Question: I'm trying to wrap a python function into tensorflow using tf.py_func() and getting an InvalidArgumentError which I don't understand.
I'm passing two 2-d tensors and function returns a float value.

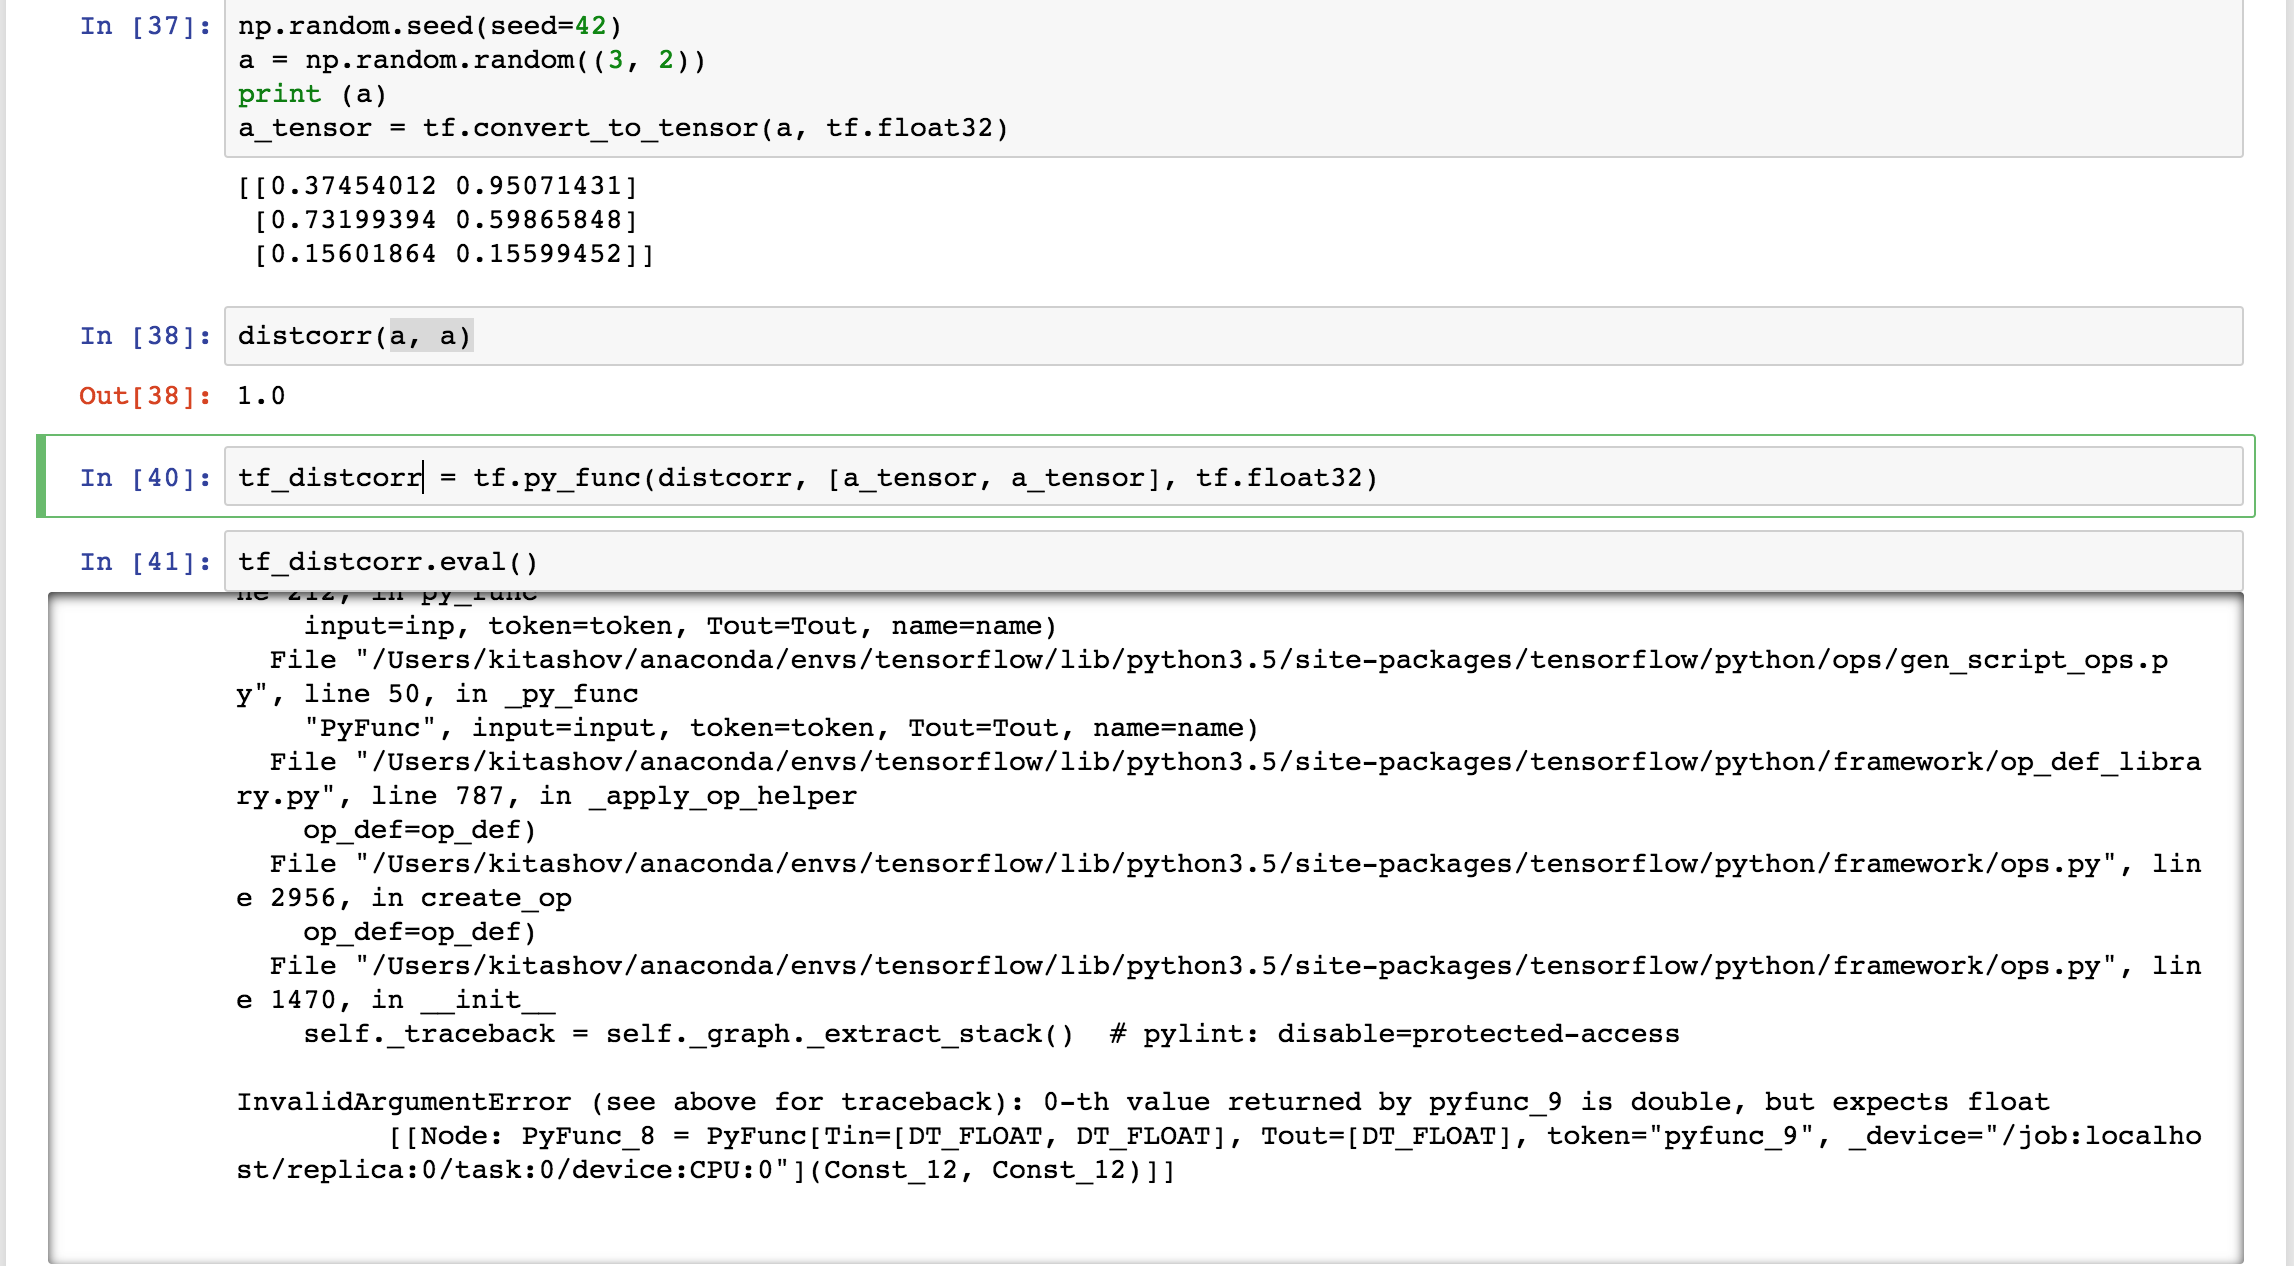
Answer: It's hard to tell for sure without the code of your 'distcorr() function', but it seems that, as the error says, the function returns a 'double' / 'float64' while you are telling 'tf.py_func()' to expect a 'float32' (c.f. the 'tf.float32' parameter).
Either modify your function to cast the results before returning it (e.g. 'your_result.astype(numpy.float32)' or change the 'dtype' parameter of 'tf.py_func()' to 'tf.float64'.